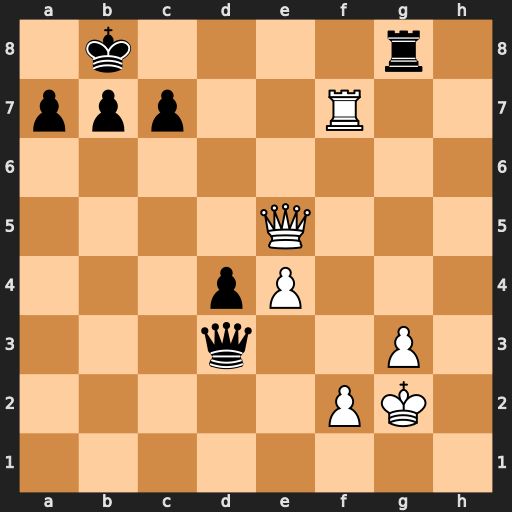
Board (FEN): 1k4r1/ppp2R2/8/4Q3/3pP3/3q2P1/5PK1/8
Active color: w
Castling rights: -
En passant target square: -
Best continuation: Qxc7+ Ka8 Qxb7#